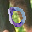
Label: 0